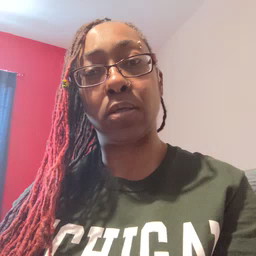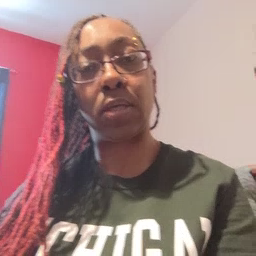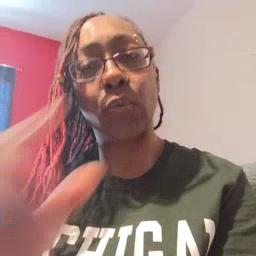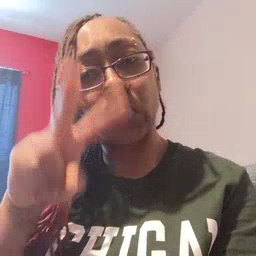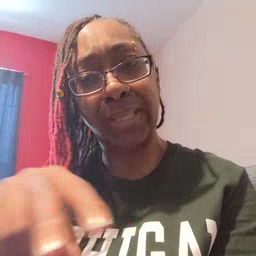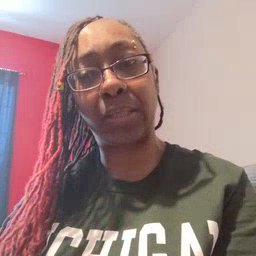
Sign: read